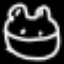
Label: frog